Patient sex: M
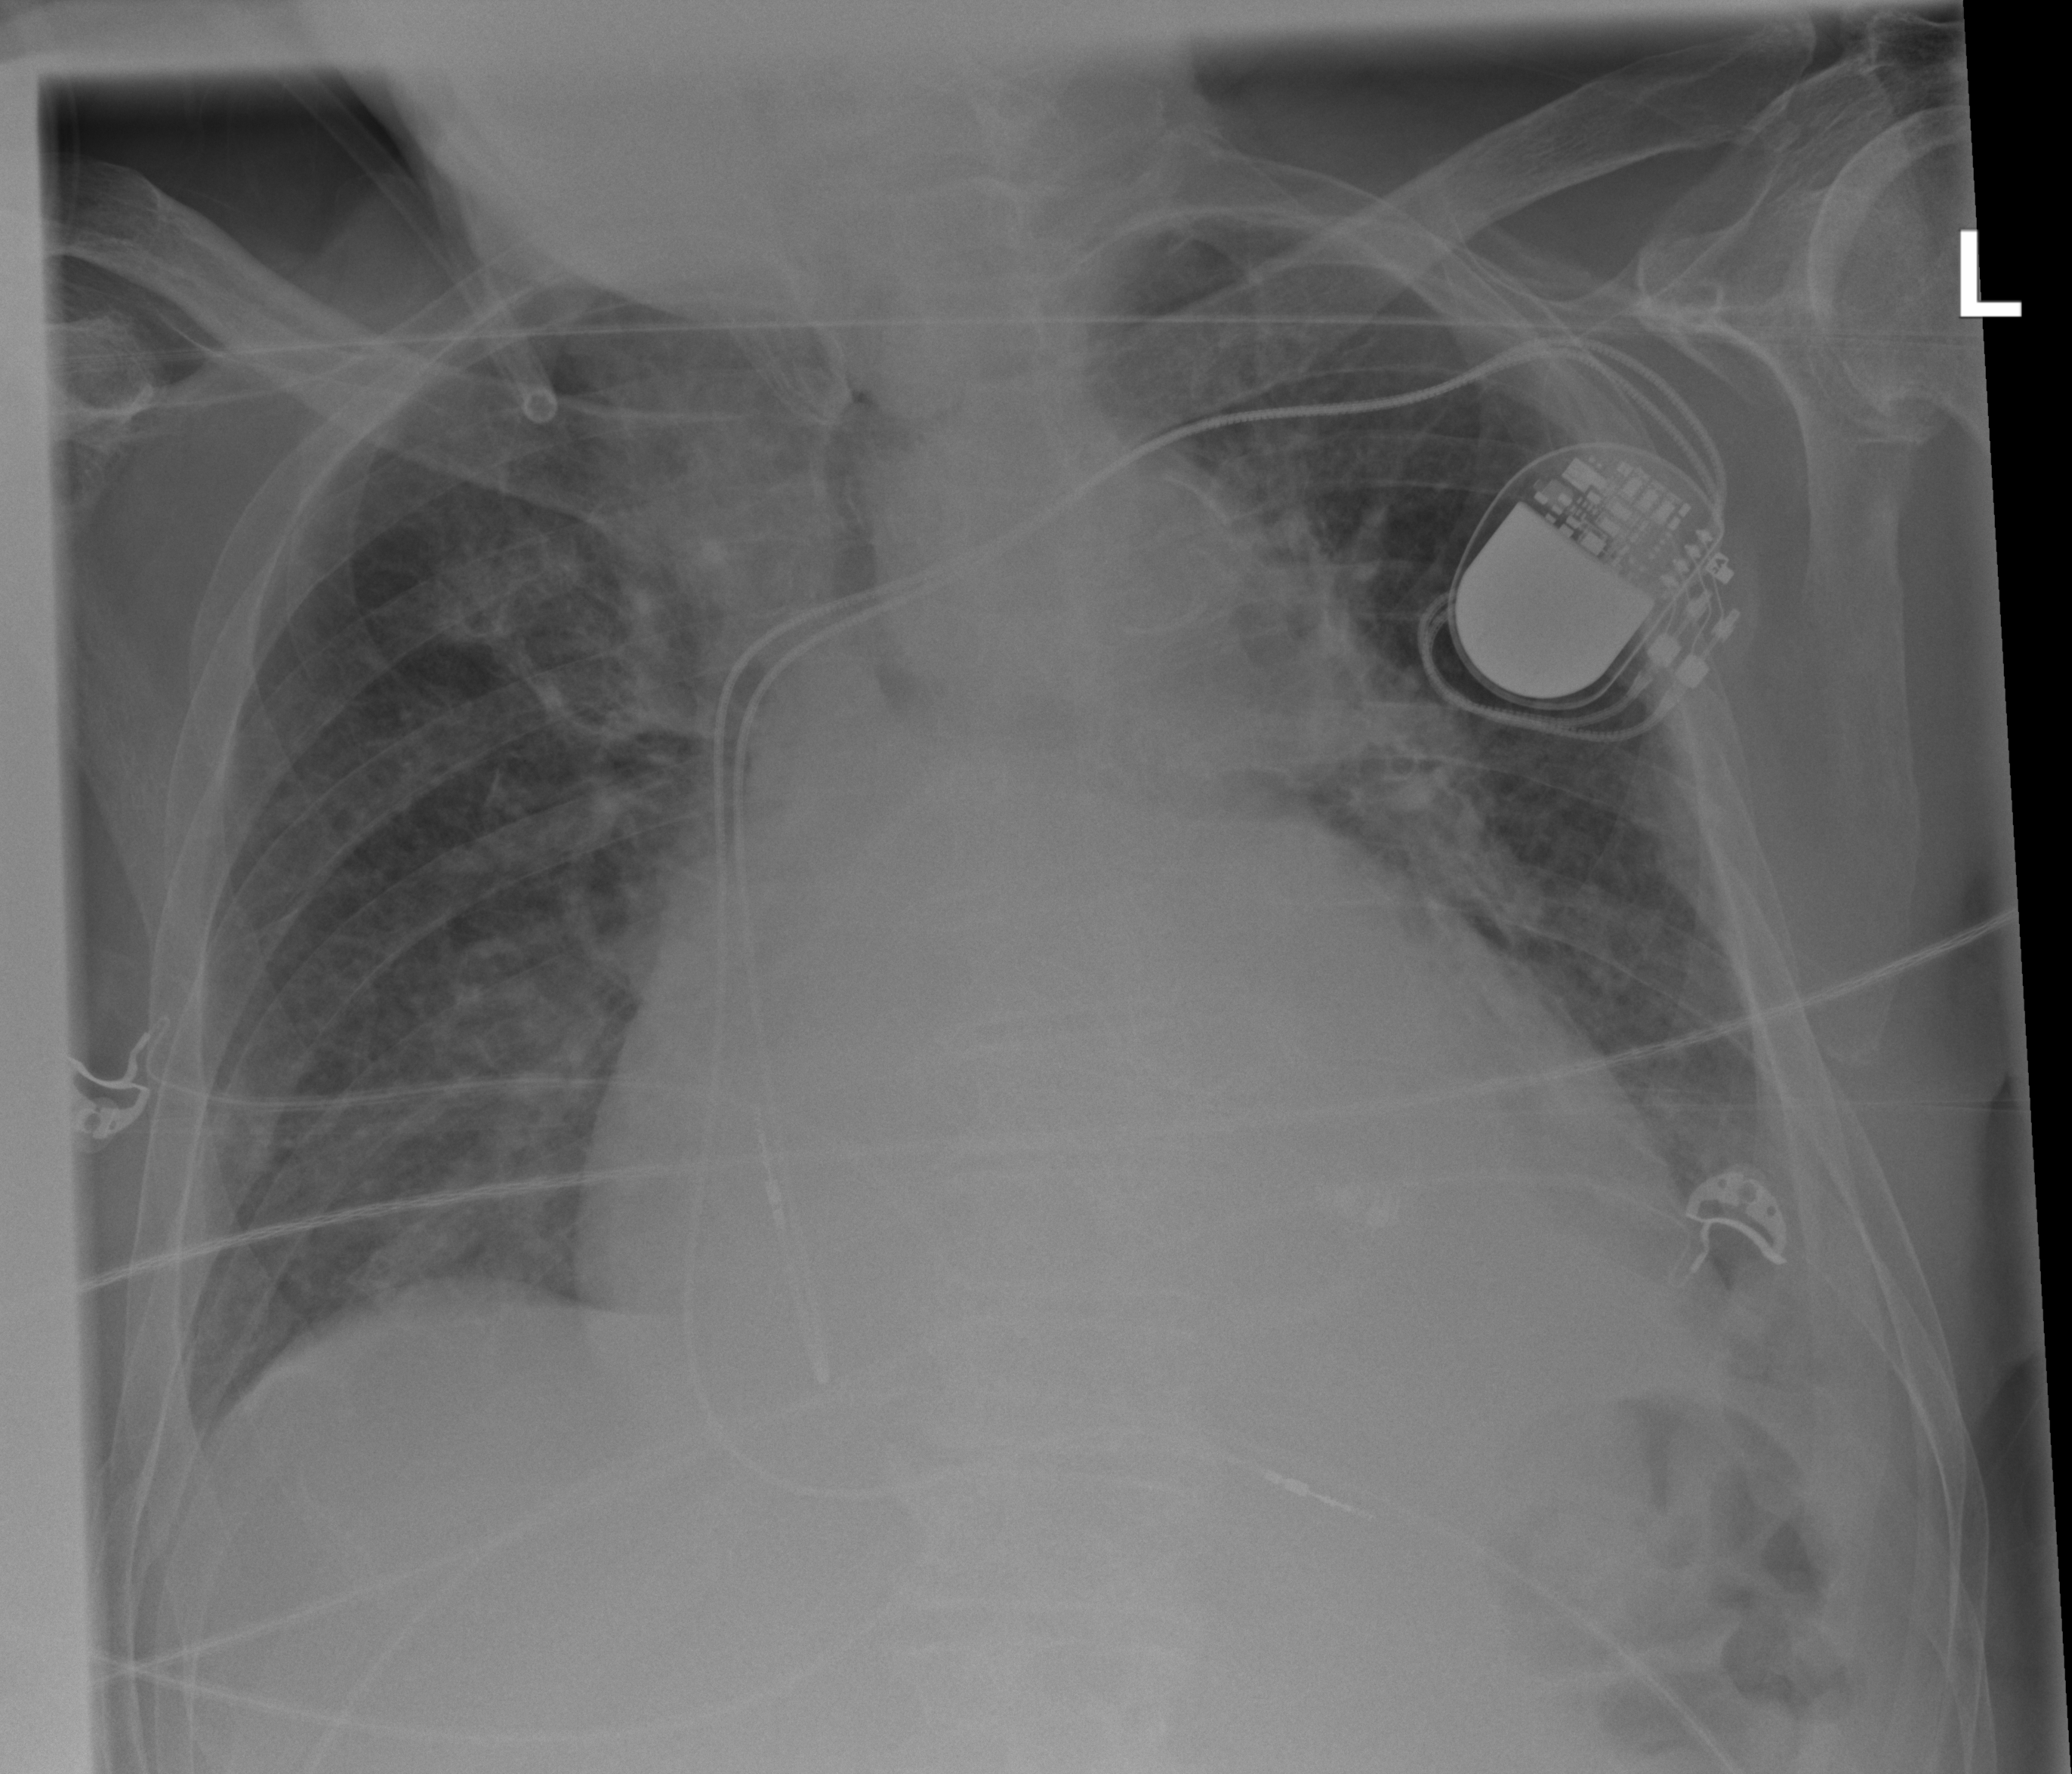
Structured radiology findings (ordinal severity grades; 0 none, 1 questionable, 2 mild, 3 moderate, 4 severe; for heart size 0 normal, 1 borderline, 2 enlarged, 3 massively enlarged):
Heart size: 2
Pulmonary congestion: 2
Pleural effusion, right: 2
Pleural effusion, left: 2
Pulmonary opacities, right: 2
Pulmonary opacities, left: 2
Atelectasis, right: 2
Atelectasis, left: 2